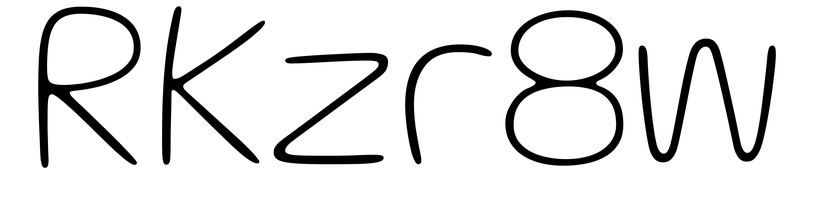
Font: Gluten_Thin